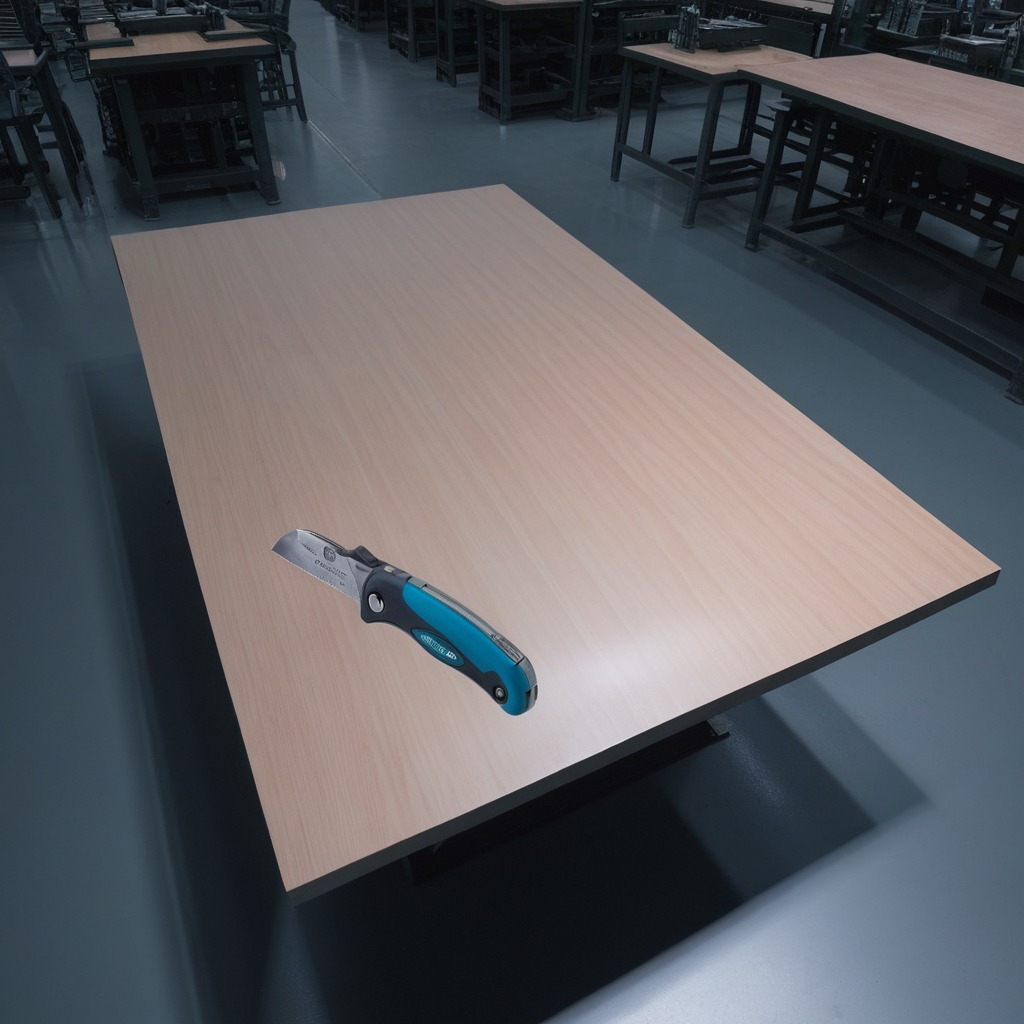
A utility knife is lying on a clean empty table in a basement in the evening.